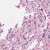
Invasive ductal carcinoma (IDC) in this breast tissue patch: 1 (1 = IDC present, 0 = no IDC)